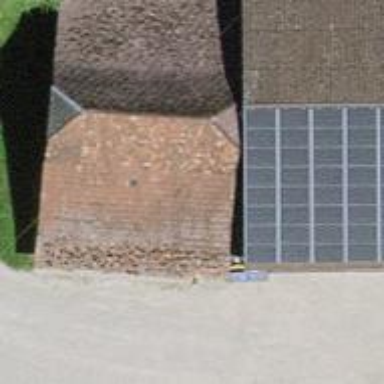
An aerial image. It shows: Rural barn.